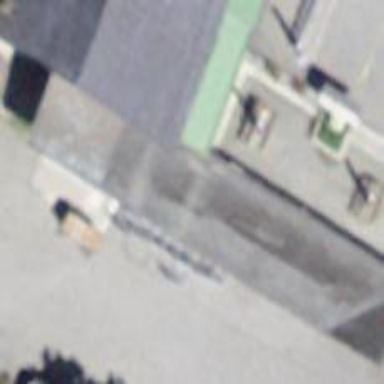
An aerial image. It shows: Picnic table located in leisure land area.